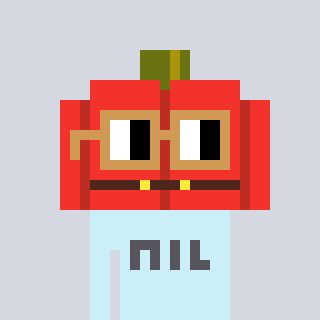
a pixel art character with square brown glasses, a pumpkin-shaped head and a cold-colored body on a cool background